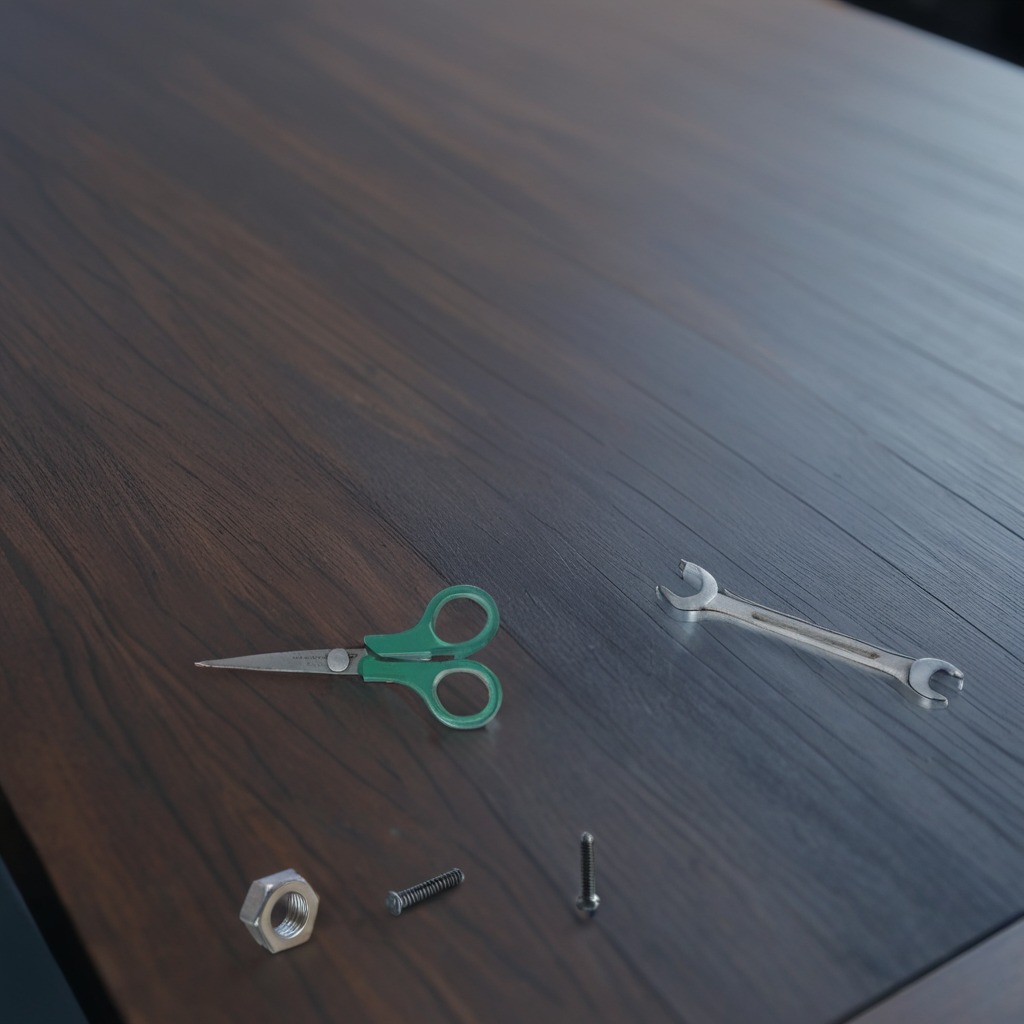
A metal machine screw, a coiled metal spring, a metal nut, a pair of scissors, and a wrench are lying on a old table with faint burn marks in a small garage at twilight.